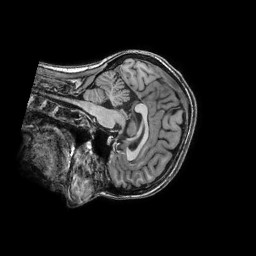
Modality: T1w
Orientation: sagittal
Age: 26
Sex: female
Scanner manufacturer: ge
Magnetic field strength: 3 T
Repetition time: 0.008852 s
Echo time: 0.00374 s